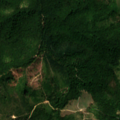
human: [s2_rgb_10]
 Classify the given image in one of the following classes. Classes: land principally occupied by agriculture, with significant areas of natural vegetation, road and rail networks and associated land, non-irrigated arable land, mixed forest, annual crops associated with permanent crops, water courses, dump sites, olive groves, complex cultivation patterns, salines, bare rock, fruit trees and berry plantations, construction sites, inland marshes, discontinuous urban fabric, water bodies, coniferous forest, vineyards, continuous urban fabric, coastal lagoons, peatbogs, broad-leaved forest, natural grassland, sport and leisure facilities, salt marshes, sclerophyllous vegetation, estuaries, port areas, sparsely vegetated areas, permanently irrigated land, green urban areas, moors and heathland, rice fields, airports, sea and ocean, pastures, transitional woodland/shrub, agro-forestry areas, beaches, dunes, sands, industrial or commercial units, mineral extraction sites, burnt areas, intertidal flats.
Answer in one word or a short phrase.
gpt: broad-leaved forest, transitional woodland/shrub